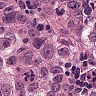
Metastatic tissue present: yes